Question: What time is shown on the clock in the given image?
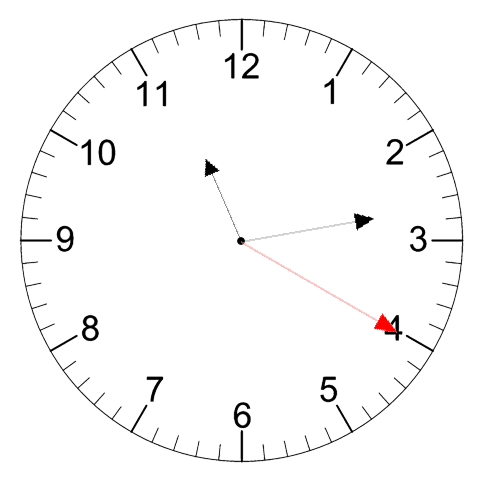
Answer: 11:13:20